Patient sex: F
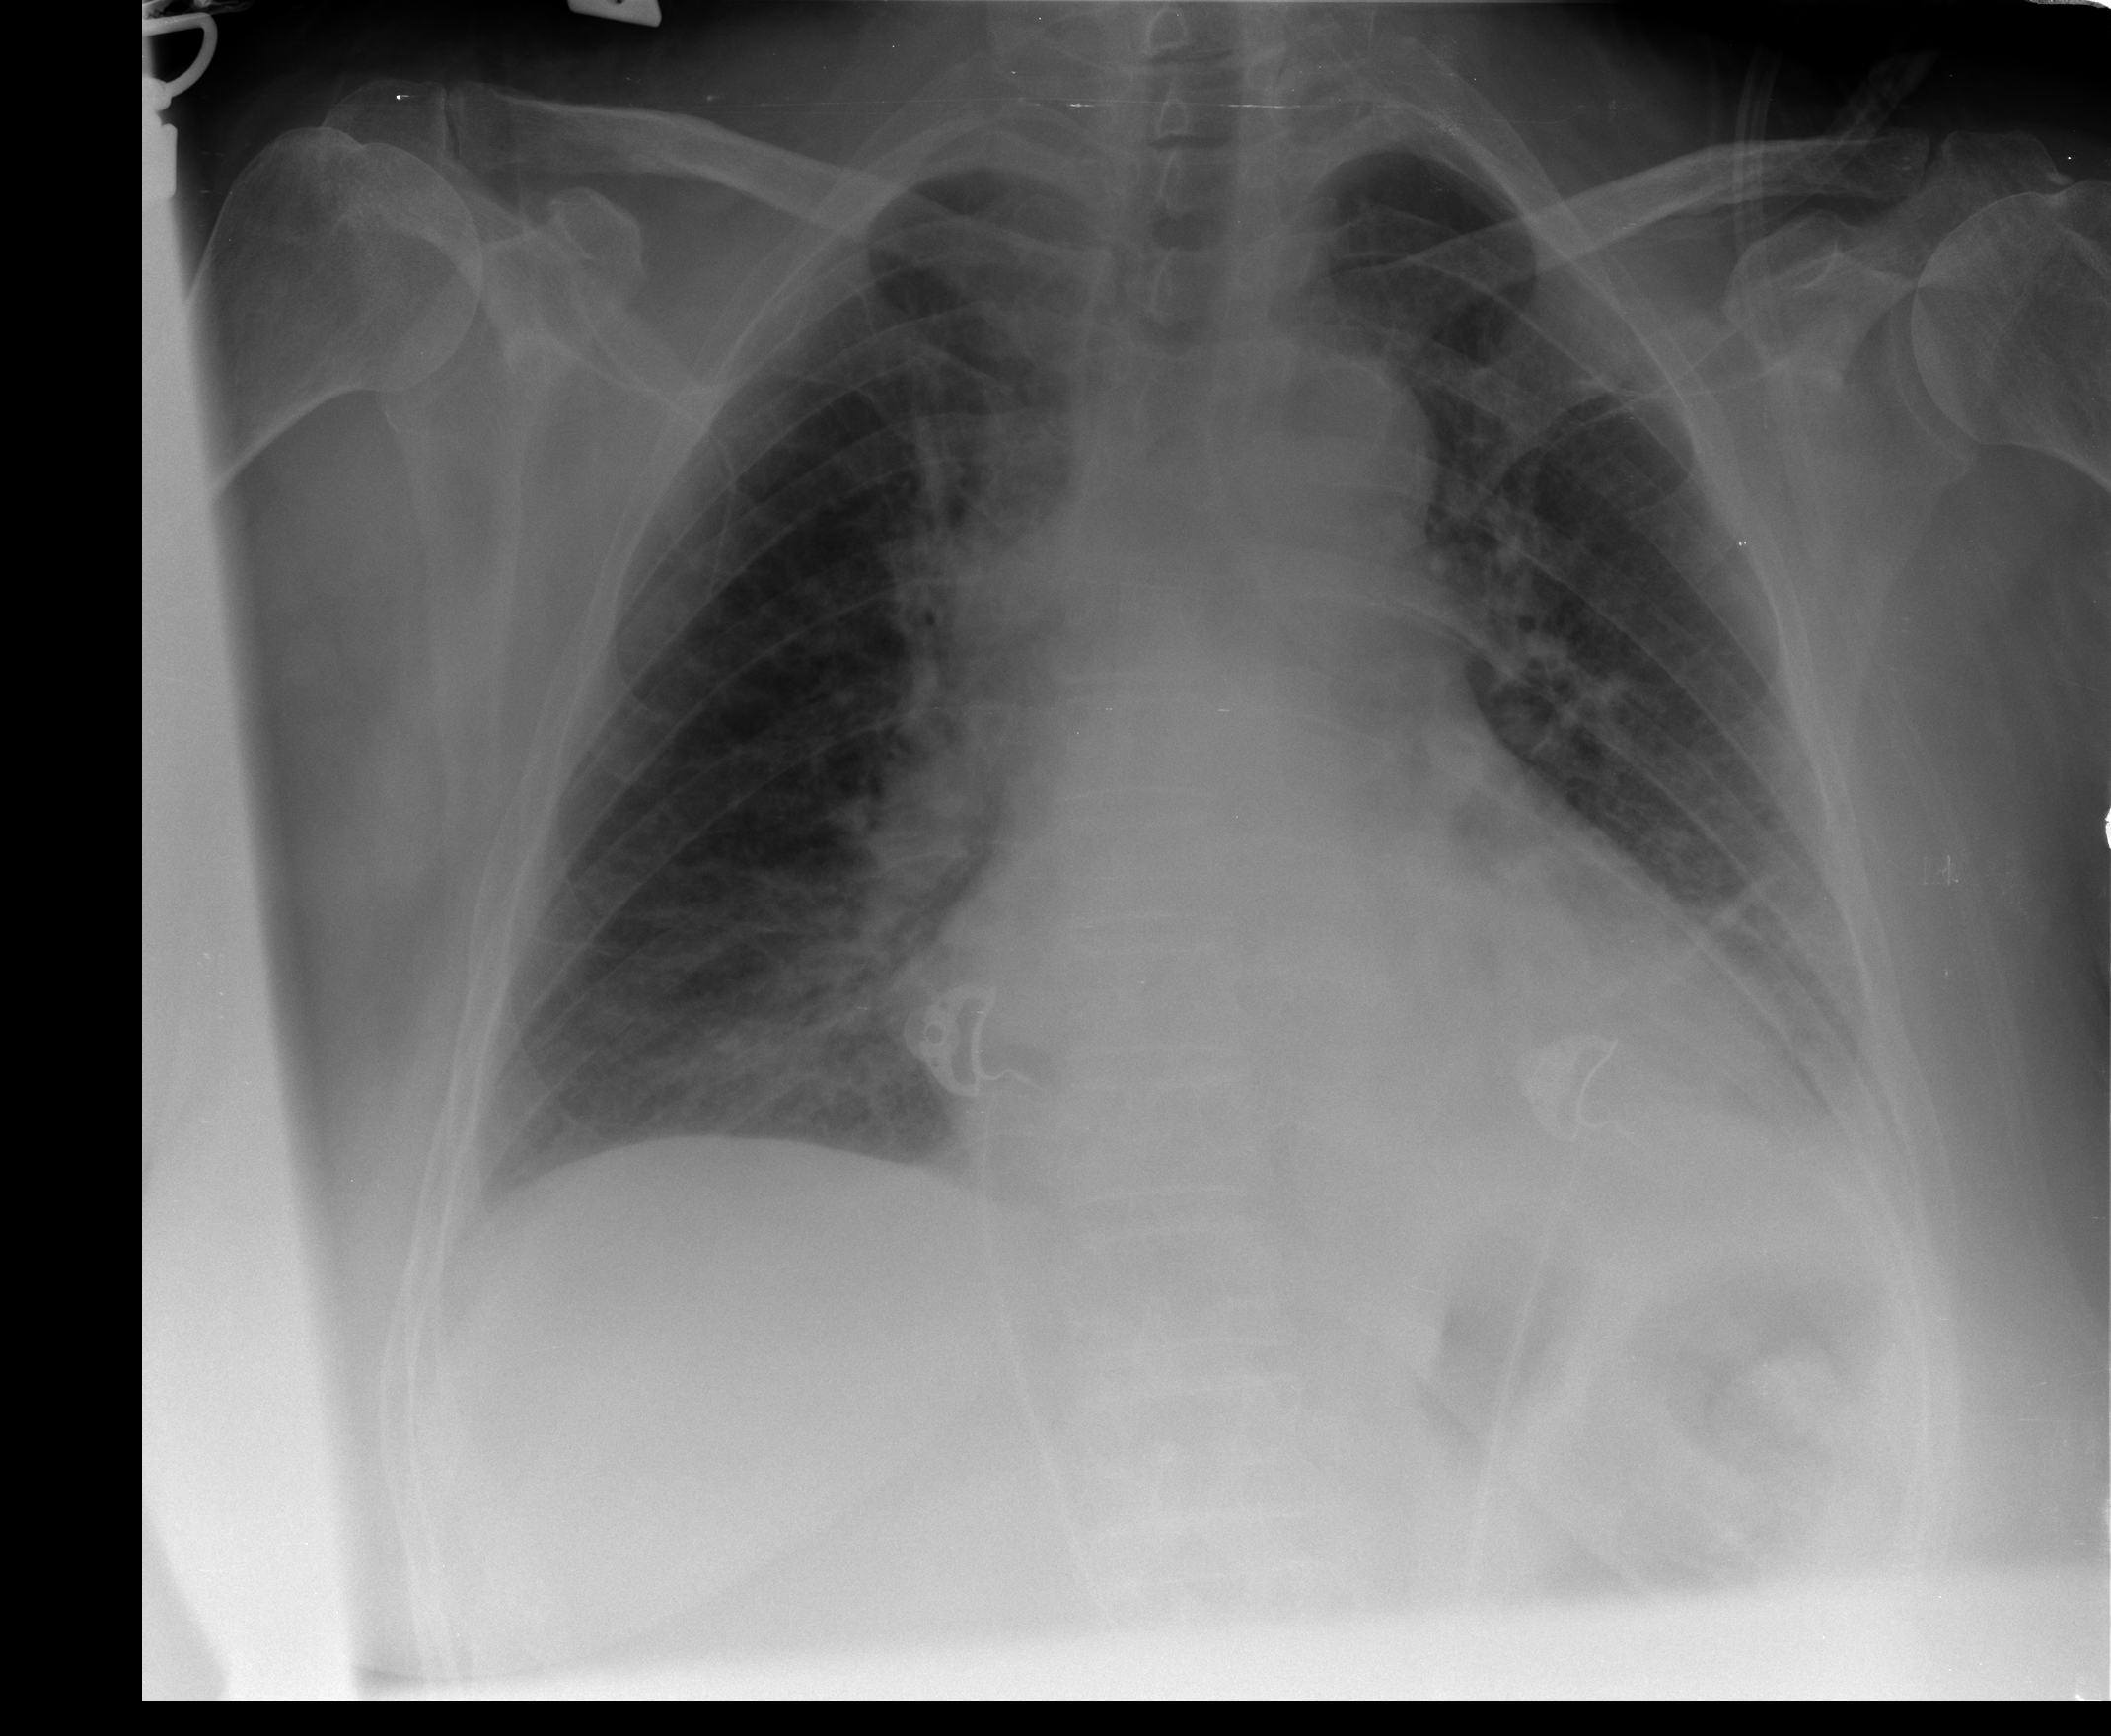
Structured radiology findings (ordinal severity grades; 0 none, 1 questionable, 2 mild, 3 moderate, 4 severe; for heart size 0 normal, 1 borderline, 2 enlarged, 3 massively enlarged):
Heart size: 2
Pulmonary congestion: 3
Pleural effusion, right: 0
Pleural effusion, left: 1
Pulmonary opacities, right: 1
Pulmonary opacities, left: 0
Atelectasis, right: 2
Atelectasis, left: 2